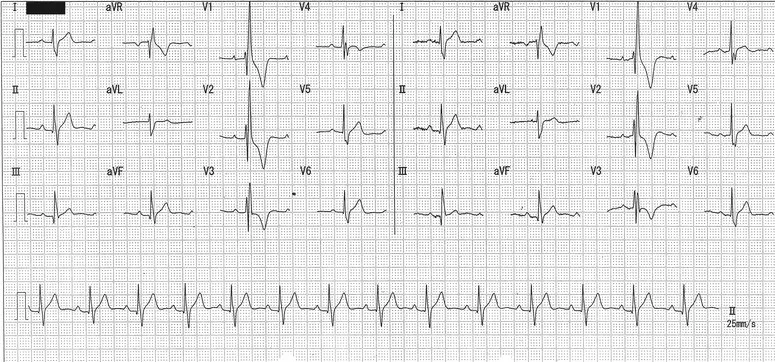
Electrocardiogram.
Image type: electrography (ekg)